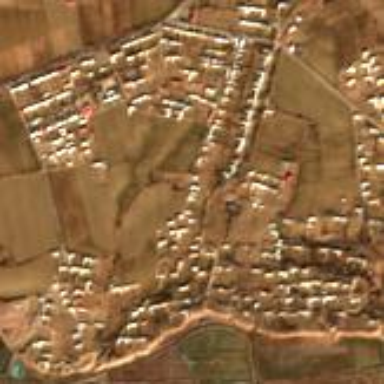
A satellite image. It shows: Residential area in hamlet.